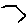
Label: hexagon